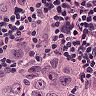
Metastatic tissue present: yes